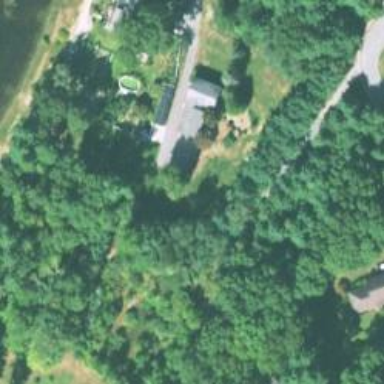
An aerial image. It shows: Driveway.